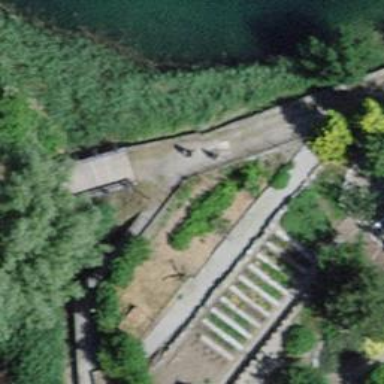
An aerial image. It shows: Footway bridge.